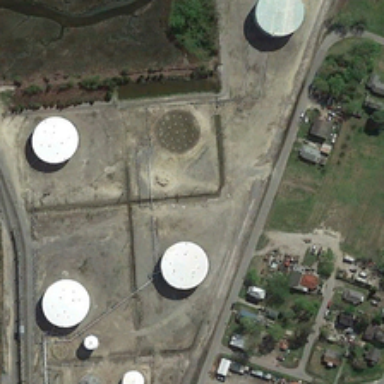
There are buildings, road, trees and grassland .